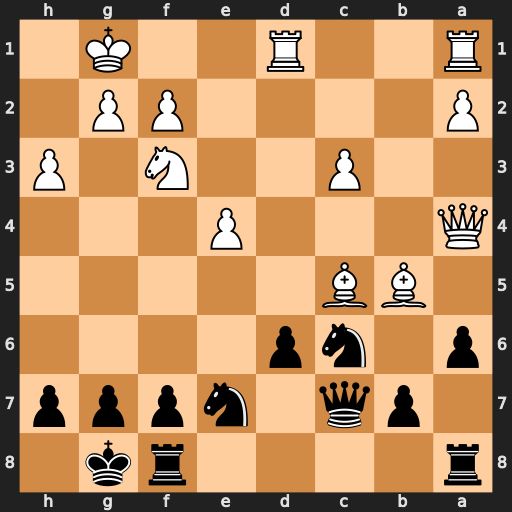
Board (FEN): r4rk1/1pq1nppp/p1np4/1BB5/Q3P3/2P2N1P/P4PP1/R2R2K1
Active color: b
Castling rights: -
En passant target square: -
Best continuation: axb5 Bxd6 Qxd6